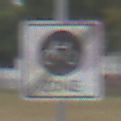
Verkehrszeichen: EndeFahrradzone
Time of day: Midday
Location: Outdoor (Suburban)
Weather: Overcast
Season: NotSpecified
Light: Natural